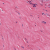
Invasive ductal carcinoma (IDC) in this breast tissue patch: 0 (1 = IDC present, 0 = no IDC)